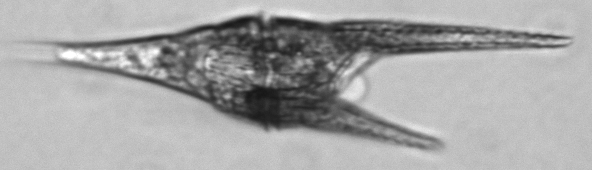
Label: Tripos_furca